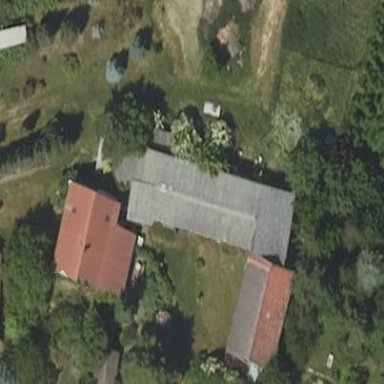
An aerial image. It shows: Shed building.